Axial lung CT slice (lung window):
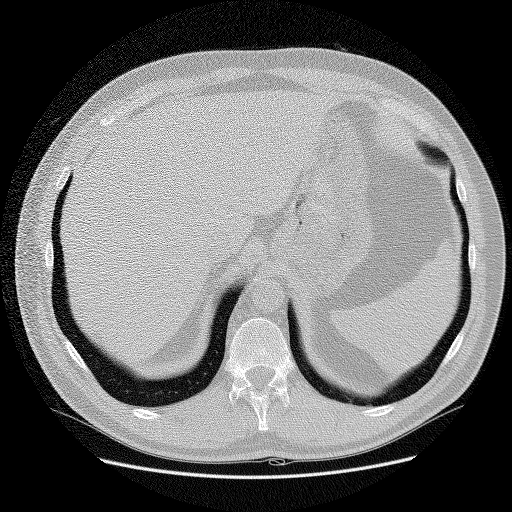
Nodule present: no